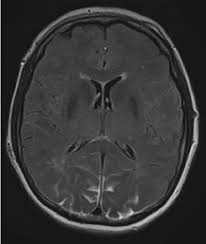
Label: notumor